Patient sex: M
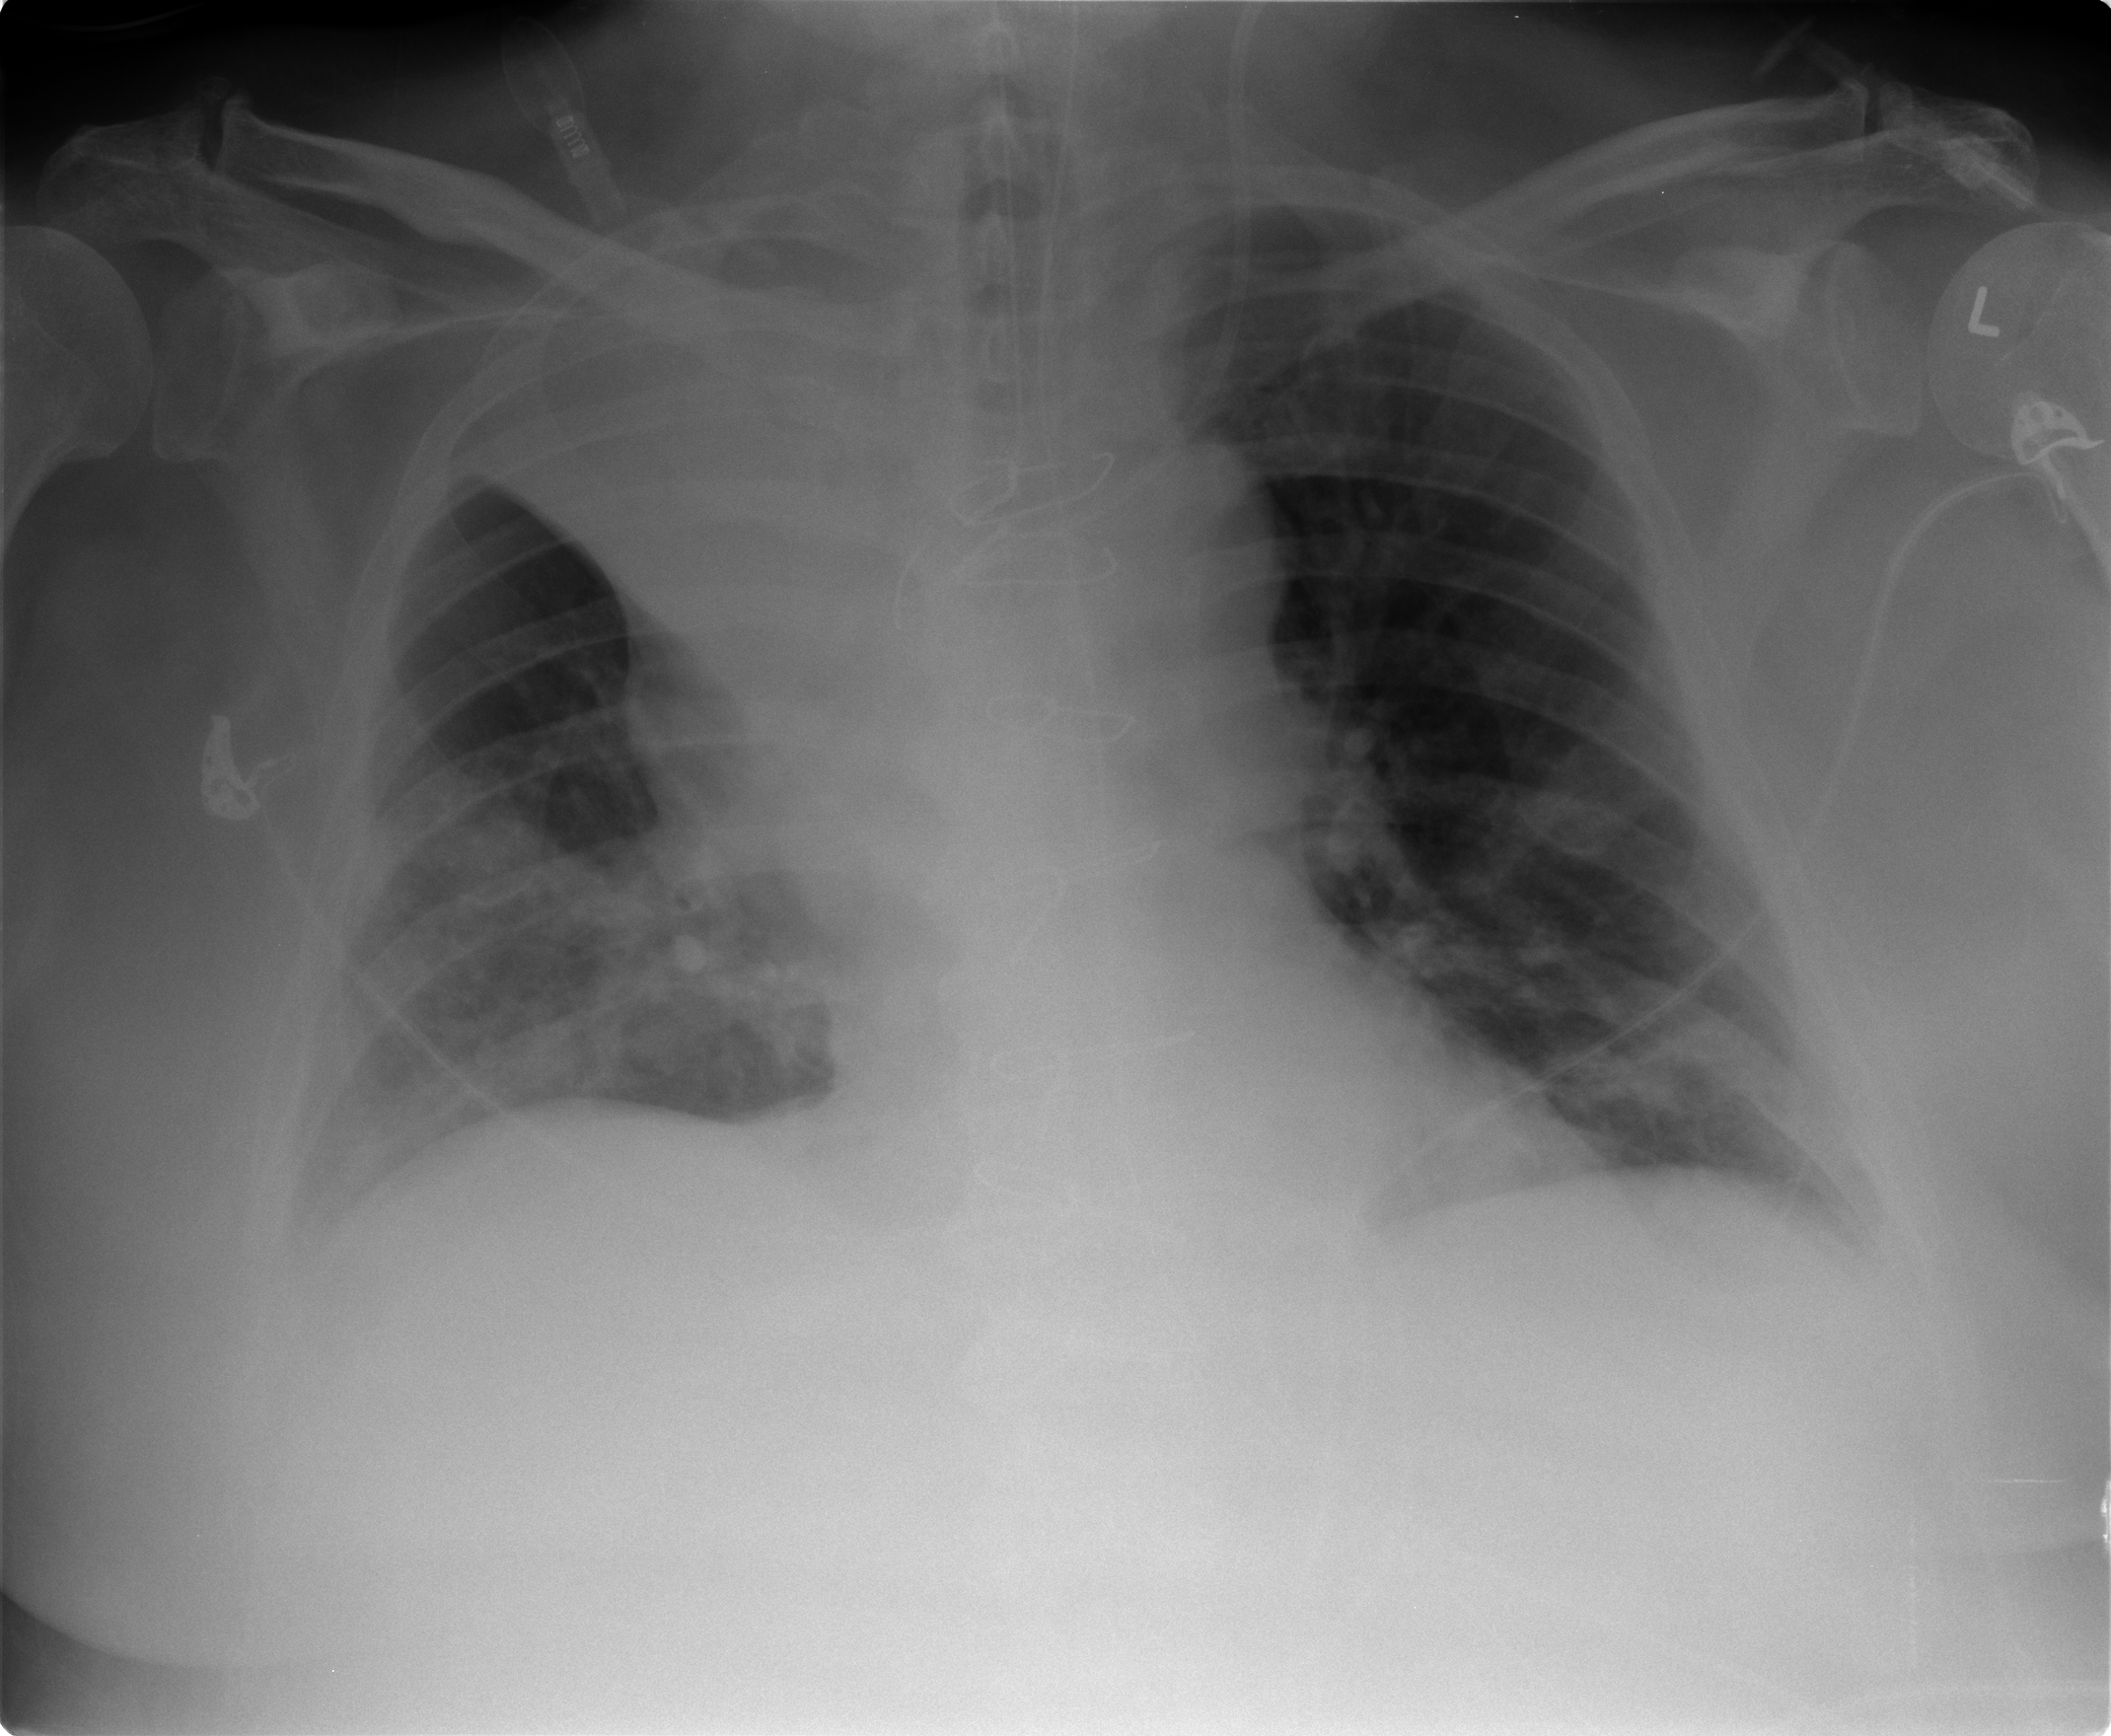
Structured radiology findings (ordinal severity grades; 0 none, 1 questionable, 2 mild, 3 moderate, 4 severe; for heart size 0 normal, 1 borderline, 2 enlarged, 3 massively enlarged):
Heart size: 0
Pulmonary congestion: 0
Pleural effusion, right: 1
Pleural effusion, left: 0
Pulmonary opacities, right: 1
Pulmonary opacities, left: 0
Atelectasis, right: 3
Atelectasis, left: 2